You are looking at the envelope spectrum of a bearing's vibration signal. The marked vertical lines are the theoretical fault frequencies for the outer race, inner race, rolling elements, and cage. Determine the bearing's health state. Answer with exactly one of: normal, inner_race, outer_race, ball.
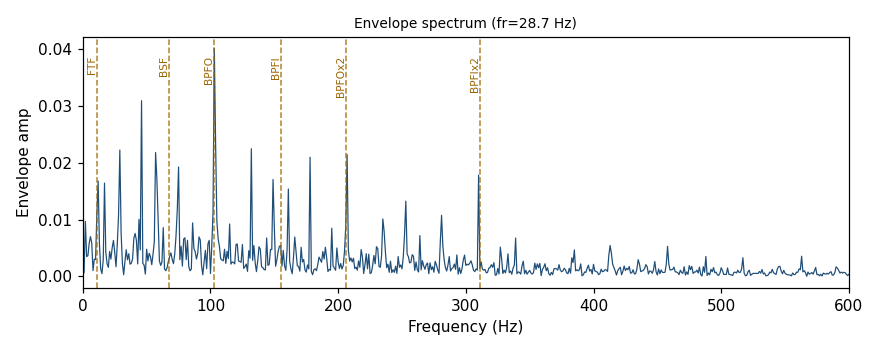
Answer: outer_race